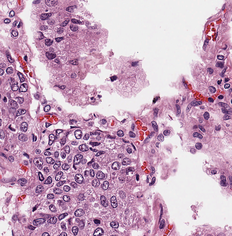
Tumor epithelial tissue: yes
Tumor-associated stroma tissue: no
Normal tissue: no